Question: I know that this question is being asked before but I did not get proper solution.
I read about outline but that was just opposite of what I want i.e. JTable inside JTree
I want to display data in a JTable but it is stored as different groups,so these groups
are node of JTree when I expend one group(node) the JTable of that group is shown.
I went through this article in oracle :<URL>
This was pretty old and not working on my version of java(I don't know why !),so I went
through the next part of TreeTable :<URL>
The whole code was comparatively new, as it was using "javax.swing" in place of
"com.sun.java.swing" but the problem I faced here was one file named as
"FileSystemModel2.java" was missing it is modified from previous version so I can't work
with old one.There are some method added to new "FileSystemModel.java".How do I inform
them about this missing file or if you have different approach please let me know.
What I want to achieve is shown in picture below :
---

> This image was from "LastPass" and I want to make my own password manager as my project
So please help me with this I am so close but yet I can't move further.
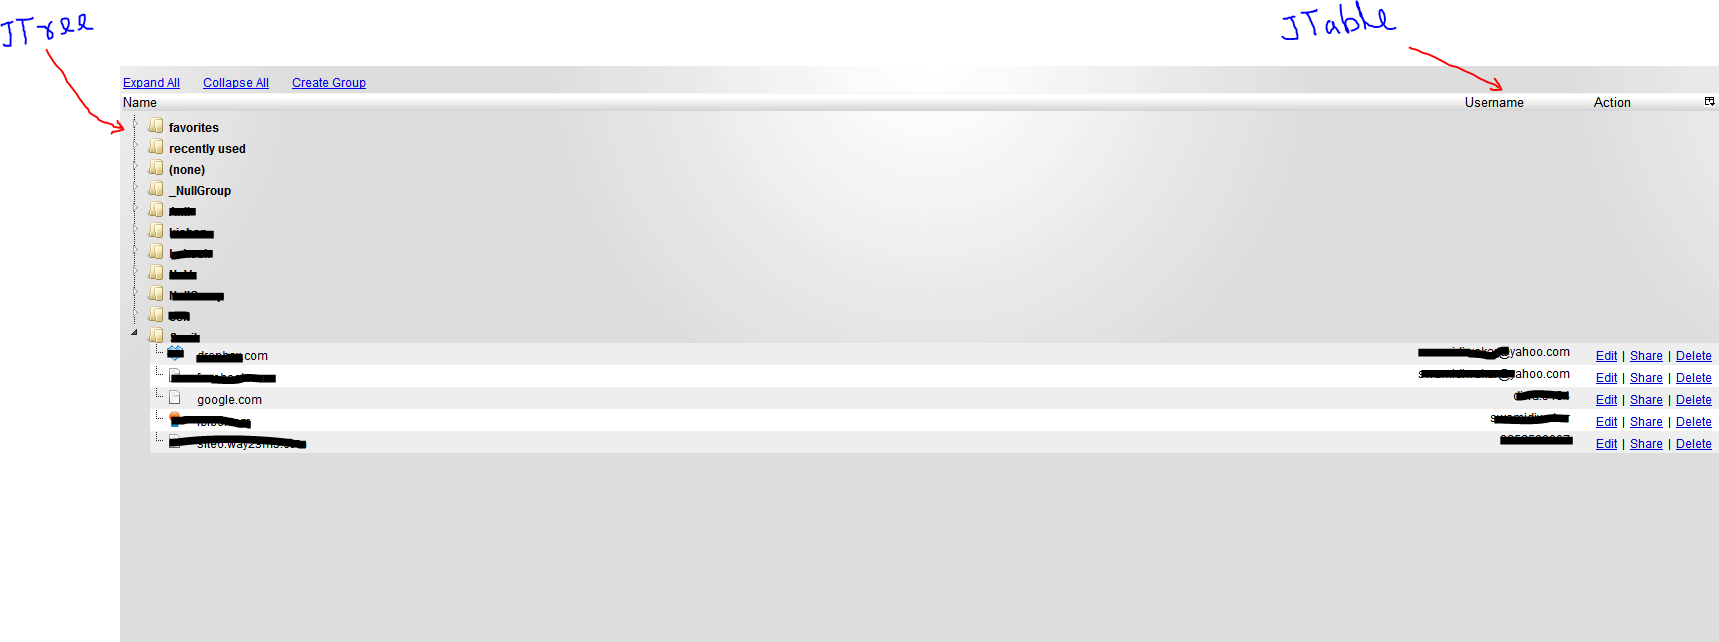
Answer: The SwingX project contains a ready-made TreeTable
<URL>
The downloads are a bit hard to find, so here is the link:
<URL>
A short article about using that component can be found here:
<URL>